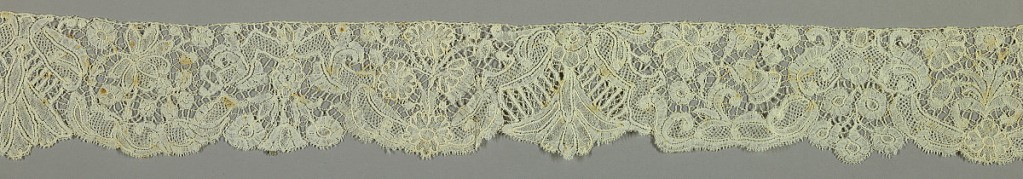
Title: Border
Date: early 18th century
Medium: Technique: bobbin lace
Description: Bobbin lace border, symmetrical floral; early 18th century Brabant